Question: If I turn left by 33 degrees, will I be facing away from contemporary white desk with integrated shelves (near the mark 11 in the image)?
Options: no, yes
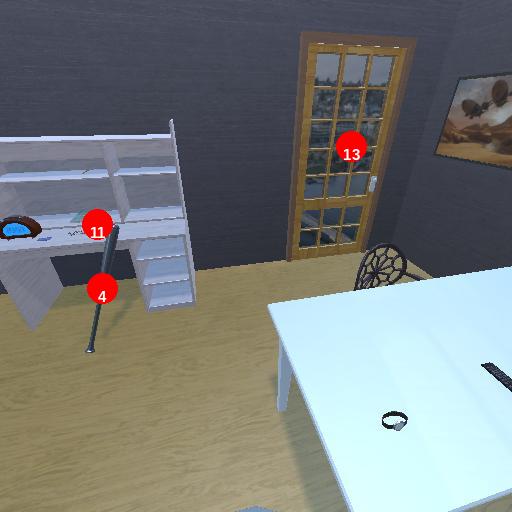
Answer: no